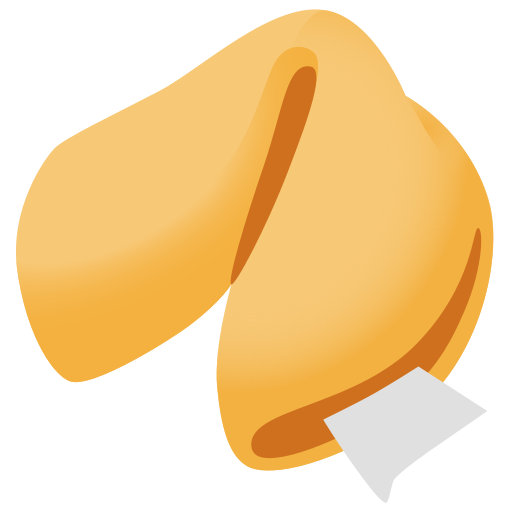
Emoji: 🥠